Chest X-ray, AP view. Patient: 71 years old, sex M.
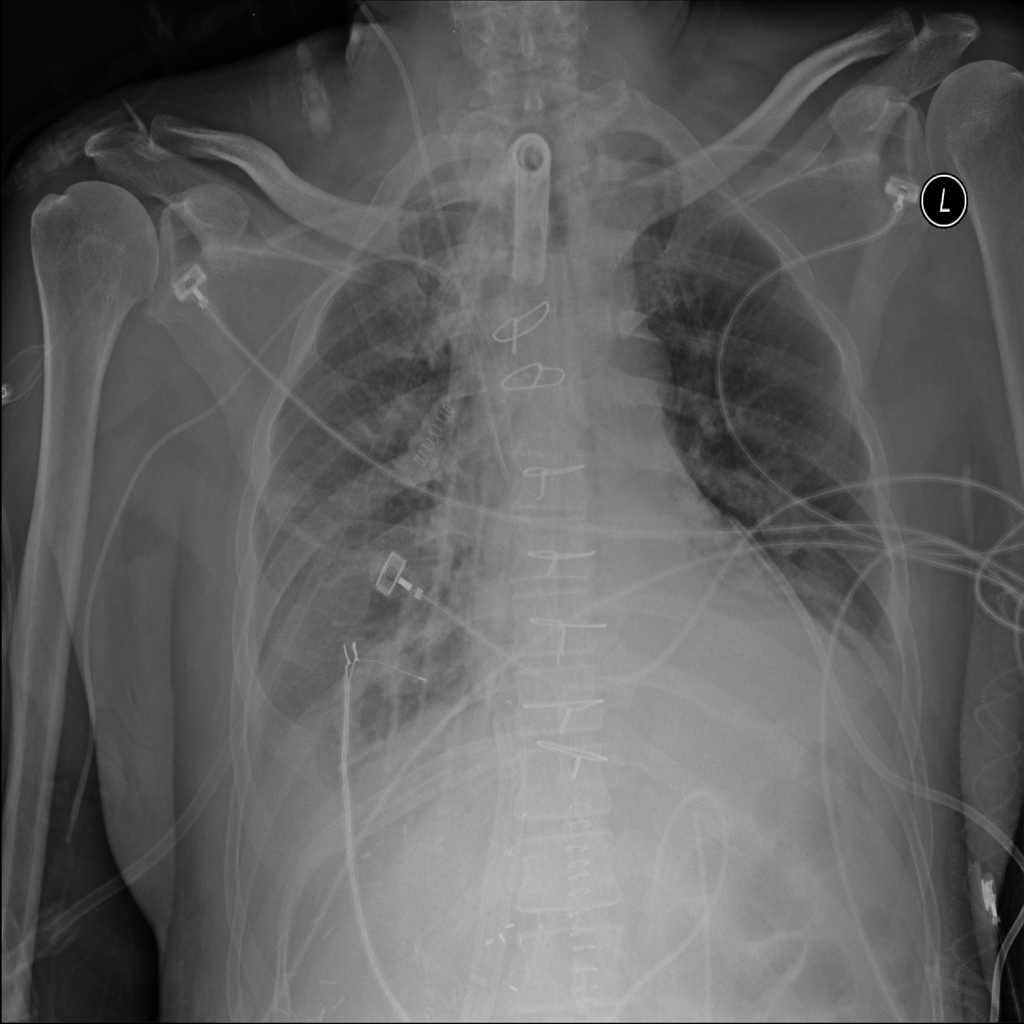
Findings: Effusion, Infiltration